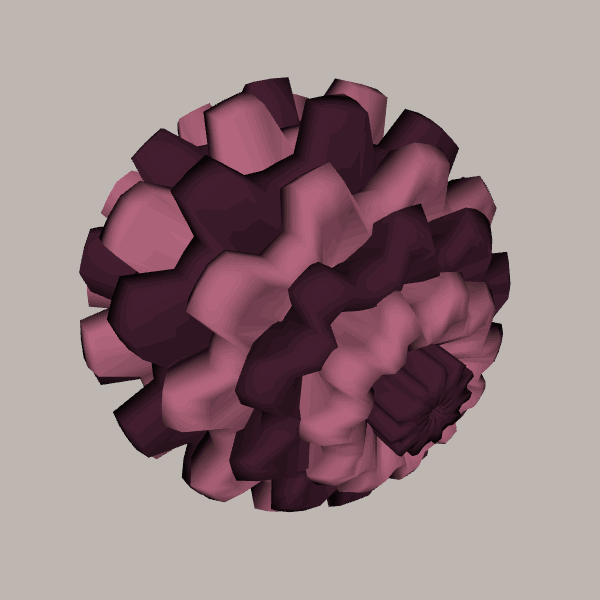
Background: light